Question: Suppose we have a list with several items. Each item has several fragments and a label within. When a user clicks on each label I need to change the text of the button1 that is out of the list view. How can I receive that label click event from inside of the list item and change a view that is out of the list view and list adapter.

I know how to handle internal events of the list view adapter inside the adapter. It's as simple as assigning the event handlers in GetView() method but they are not available out of the list.
Thanks for any help
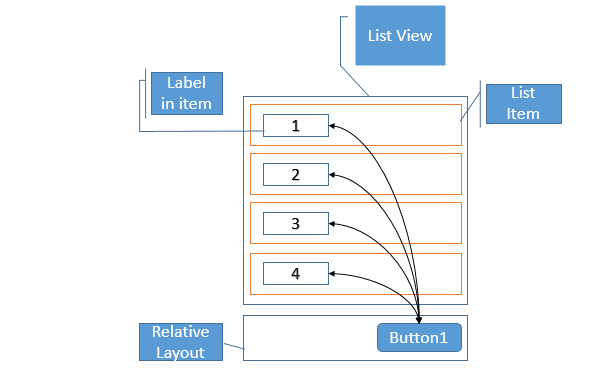
Answer: ## Solved
I created a and EventAgrs. When user clicks the label I invoke this event and in the main activity I handle the event and change the text of buton1. It was easier than I thought. In GetView() I assign the click event to the label_Click() event handler.
'''
GetView(){
.
.
label.Click += label_Click();
.
.
}
'''
In label_Click() I invoke the custom event that I have implemented before:
'''
private void label_Click()(object sender, EventArgs e)
{
LabelClickedEvent.Invoke(sender, new LabelClickEventArgs("aaa", "bbb"));
}
'''
In the list Adapter I declared this custom event: (For more information please look at <URL>
'''
public event LabelClickedEventHandler LabelClickedEvent;
public delegate void LabelClickedEventHandler(object, sender,LabelClickEventArgs args);
public class LabelClickEventArgs : EventArgs
{
public string param1 { get; set; }
public string param2 { get; set; }
public LabelClickEventArgs(string param1 , string param2 )
{
this.param1 = param1 ;
this.param2 = param2 ;
}
}
'''
In the main activity I simply assigned the event to my event handler and did whatever is needed.
'''
listAdapter.LabelClickedEvent += listAdapter_LabelClickedEvent;
.
.
void listAdapter_LabelClickedEvent(object sender, TheListAdapter.LabelClickEventArgs args)
{
sendButton.Text = args.param1;
}
'''
Hope it helps someone.